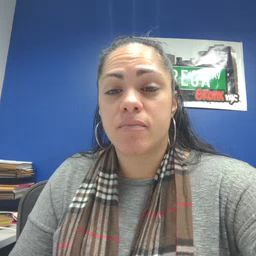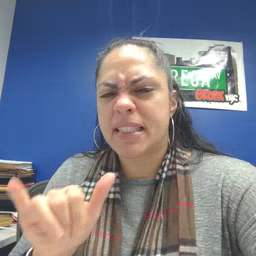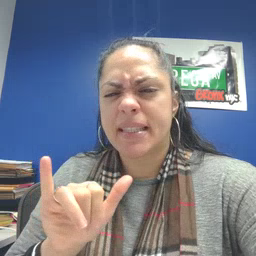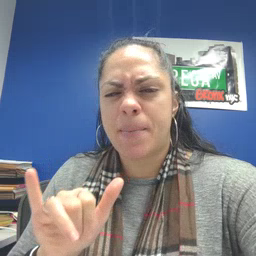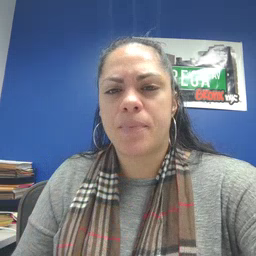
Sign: same